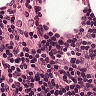
Metastatic tissue present: no